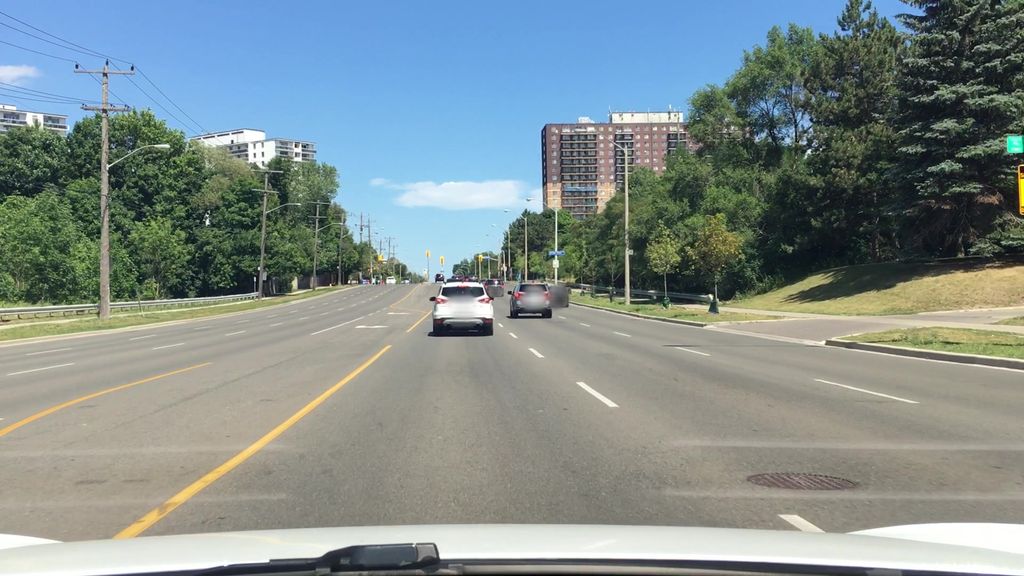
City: toronto